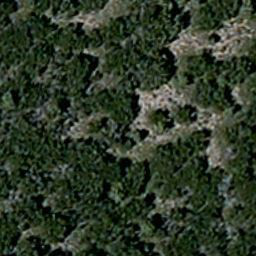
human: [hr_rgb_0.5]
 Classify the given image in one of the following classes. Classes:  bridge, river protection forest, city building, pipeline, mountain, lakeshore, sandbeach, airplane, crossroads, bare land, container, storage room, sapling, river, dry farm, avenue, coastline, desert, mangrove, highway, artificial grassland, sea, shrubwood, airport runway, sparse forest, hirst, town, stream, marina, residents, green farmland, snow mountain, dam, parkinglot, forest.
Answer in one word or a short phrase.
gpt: sparse forest